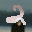
Label: 2